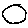
Label: circle